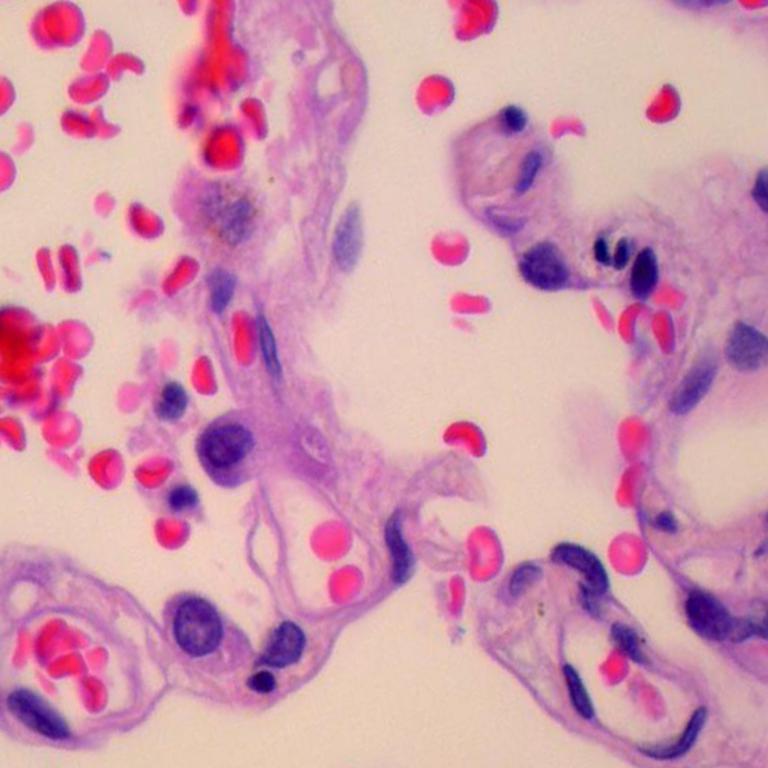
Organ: lung
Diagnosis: benign